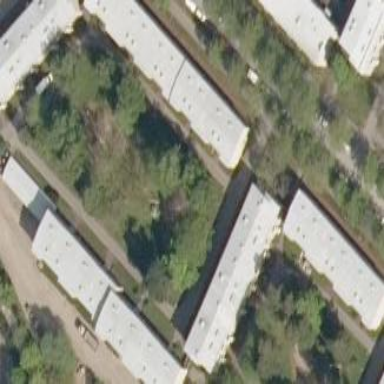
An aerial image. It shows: Image showing building with apartments.